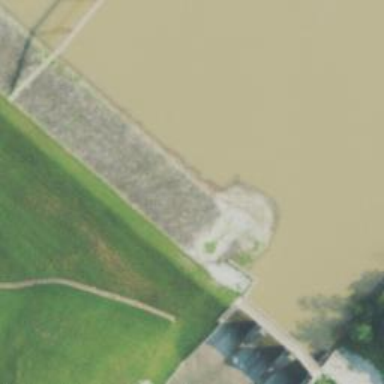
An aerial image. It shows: Dam along waterway.